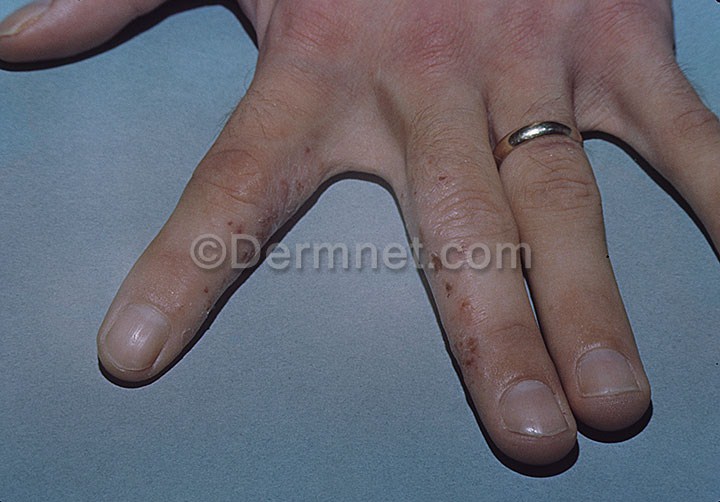
Disease: Eczema Photos